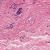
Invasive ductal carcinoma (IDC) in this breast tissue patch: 0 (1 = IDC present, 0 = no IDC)